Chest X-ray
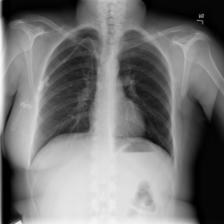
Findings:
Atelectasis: negative
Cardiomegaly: negative
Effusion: negative
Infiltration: negative
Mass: negative
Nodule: negative
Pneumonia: negative
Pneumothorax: negative
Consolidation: negative
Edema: negative
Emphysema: negative
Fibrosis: negative
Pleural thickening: negative
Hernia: negative